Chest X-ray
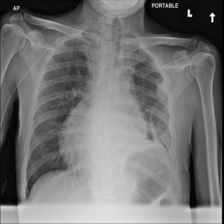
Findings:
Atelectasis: negative
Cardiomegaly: negative
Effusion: negative
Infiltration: negative
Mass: positive
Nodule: negative
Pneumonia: negative
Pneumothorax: negative
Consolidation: negative
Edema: negative
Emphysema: negative
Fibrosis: negative
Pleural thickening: negative
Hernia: negative